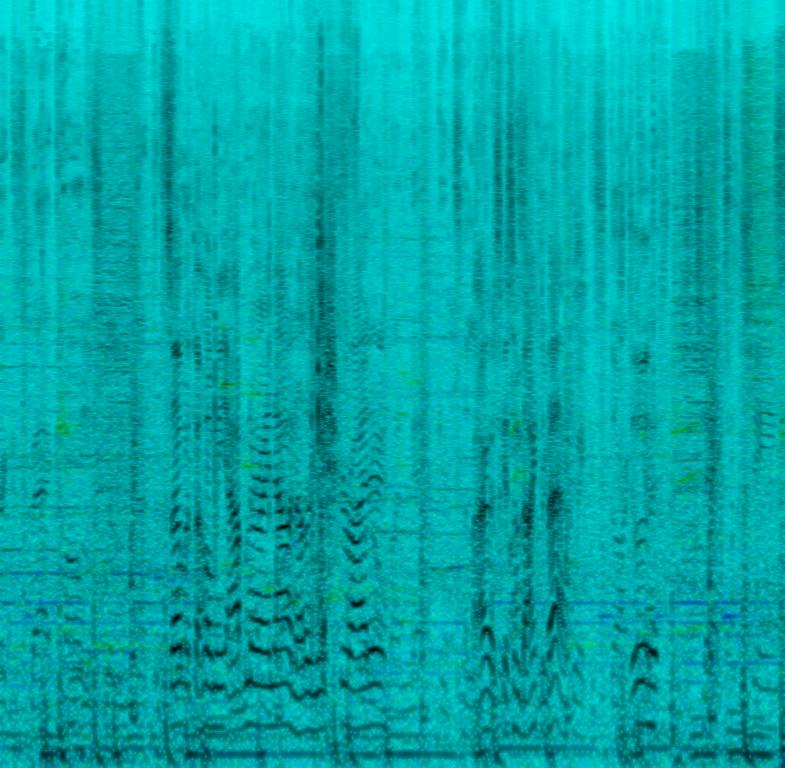
The clip has a relaxing, chill, mellow vibe. It is a live recording outdoors, and features various sounds of skateboarders doing tricks. The song itself is a hip hop song that's relaxing and chill. There's an electric guitar riff, and a high pitched soulful vocal refrain.